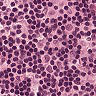
Metastatic tissue present: no